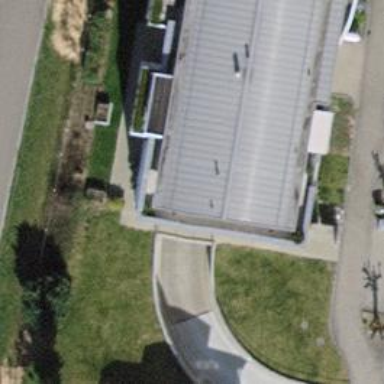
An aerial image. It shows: Parking entrance.